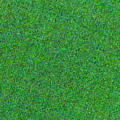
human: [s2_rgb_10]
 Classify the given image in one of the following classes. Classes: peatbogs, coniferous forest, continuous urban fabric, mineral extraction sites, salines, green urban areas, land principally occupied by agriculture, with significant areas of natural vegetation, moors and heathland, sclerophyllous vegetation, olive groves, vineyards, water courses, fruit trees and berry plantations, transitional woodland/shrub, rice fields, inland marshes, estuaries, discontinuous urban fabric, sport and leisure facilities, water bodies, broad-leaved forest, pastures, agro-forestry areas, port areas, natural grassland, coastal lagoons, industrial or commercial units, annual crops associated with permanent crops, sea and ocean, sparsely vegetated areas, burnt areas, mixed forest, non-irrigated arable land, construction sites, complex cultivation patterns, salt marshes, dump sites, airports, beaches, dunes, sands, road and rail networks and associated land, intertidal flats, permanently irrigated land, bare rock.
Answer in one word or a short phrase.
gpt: sea and ocean